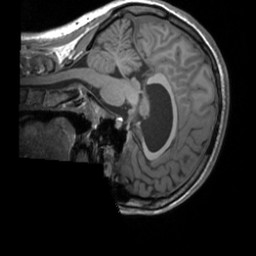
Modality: T1w
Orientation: sagittal
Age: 19
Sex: female
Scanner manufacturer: siemens
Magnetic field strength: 3 T
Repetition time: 1.9 s
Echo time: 0.00226 s